Interaction volume radius: 5 \u00c5
Interaction volume height: 25 \u00c5
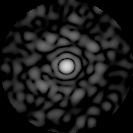
Disorder parameter: 0.8421